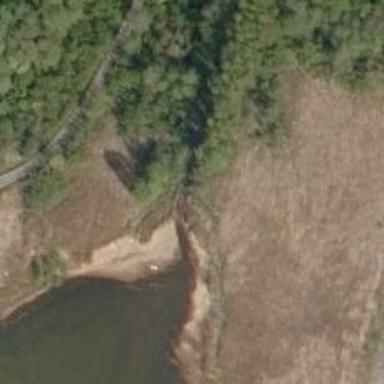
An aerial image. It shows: Plank bridge over path.